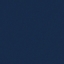
Land use / land cover class: SeaLake